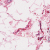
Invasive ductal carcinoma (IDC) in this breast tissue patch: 0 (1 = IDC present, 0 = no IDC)